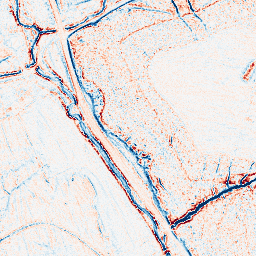
Category: edge_preserving
Decomposition family: anisotropic_diffusion
Decomposition parameters: iterations: 5
kappa: 100
gamma: 0.2
Upsampling method: quartic
Upsampling parameters: scale: 8
Upsampling scale: 8